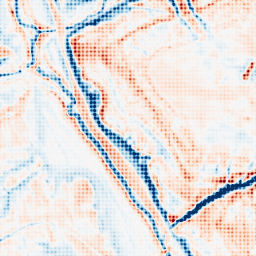
Category: multiscale
Decomposition family: dog_multiscale
Decomposition parameters: sigma_ratio: 1.6
n_scales: 5
base_sigma: 0.5
Upsampling method: sinc_blackman
Upsampling parameters: scale: 8
kernel_size: 8
Upsampling scale: 8